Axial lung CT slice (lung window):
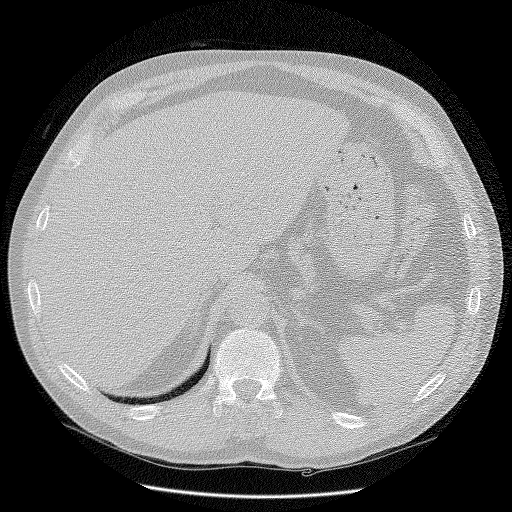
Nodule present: no